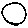
Label: circle